A 2-D grayscale encoding of one vibration snapshot from a rotor kit is shown. Determine the machine's mechanical condition. Answer with exactly one of: normal, misalignment, unbalance, looseness.
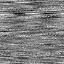
Answer: misalignment